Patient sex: F
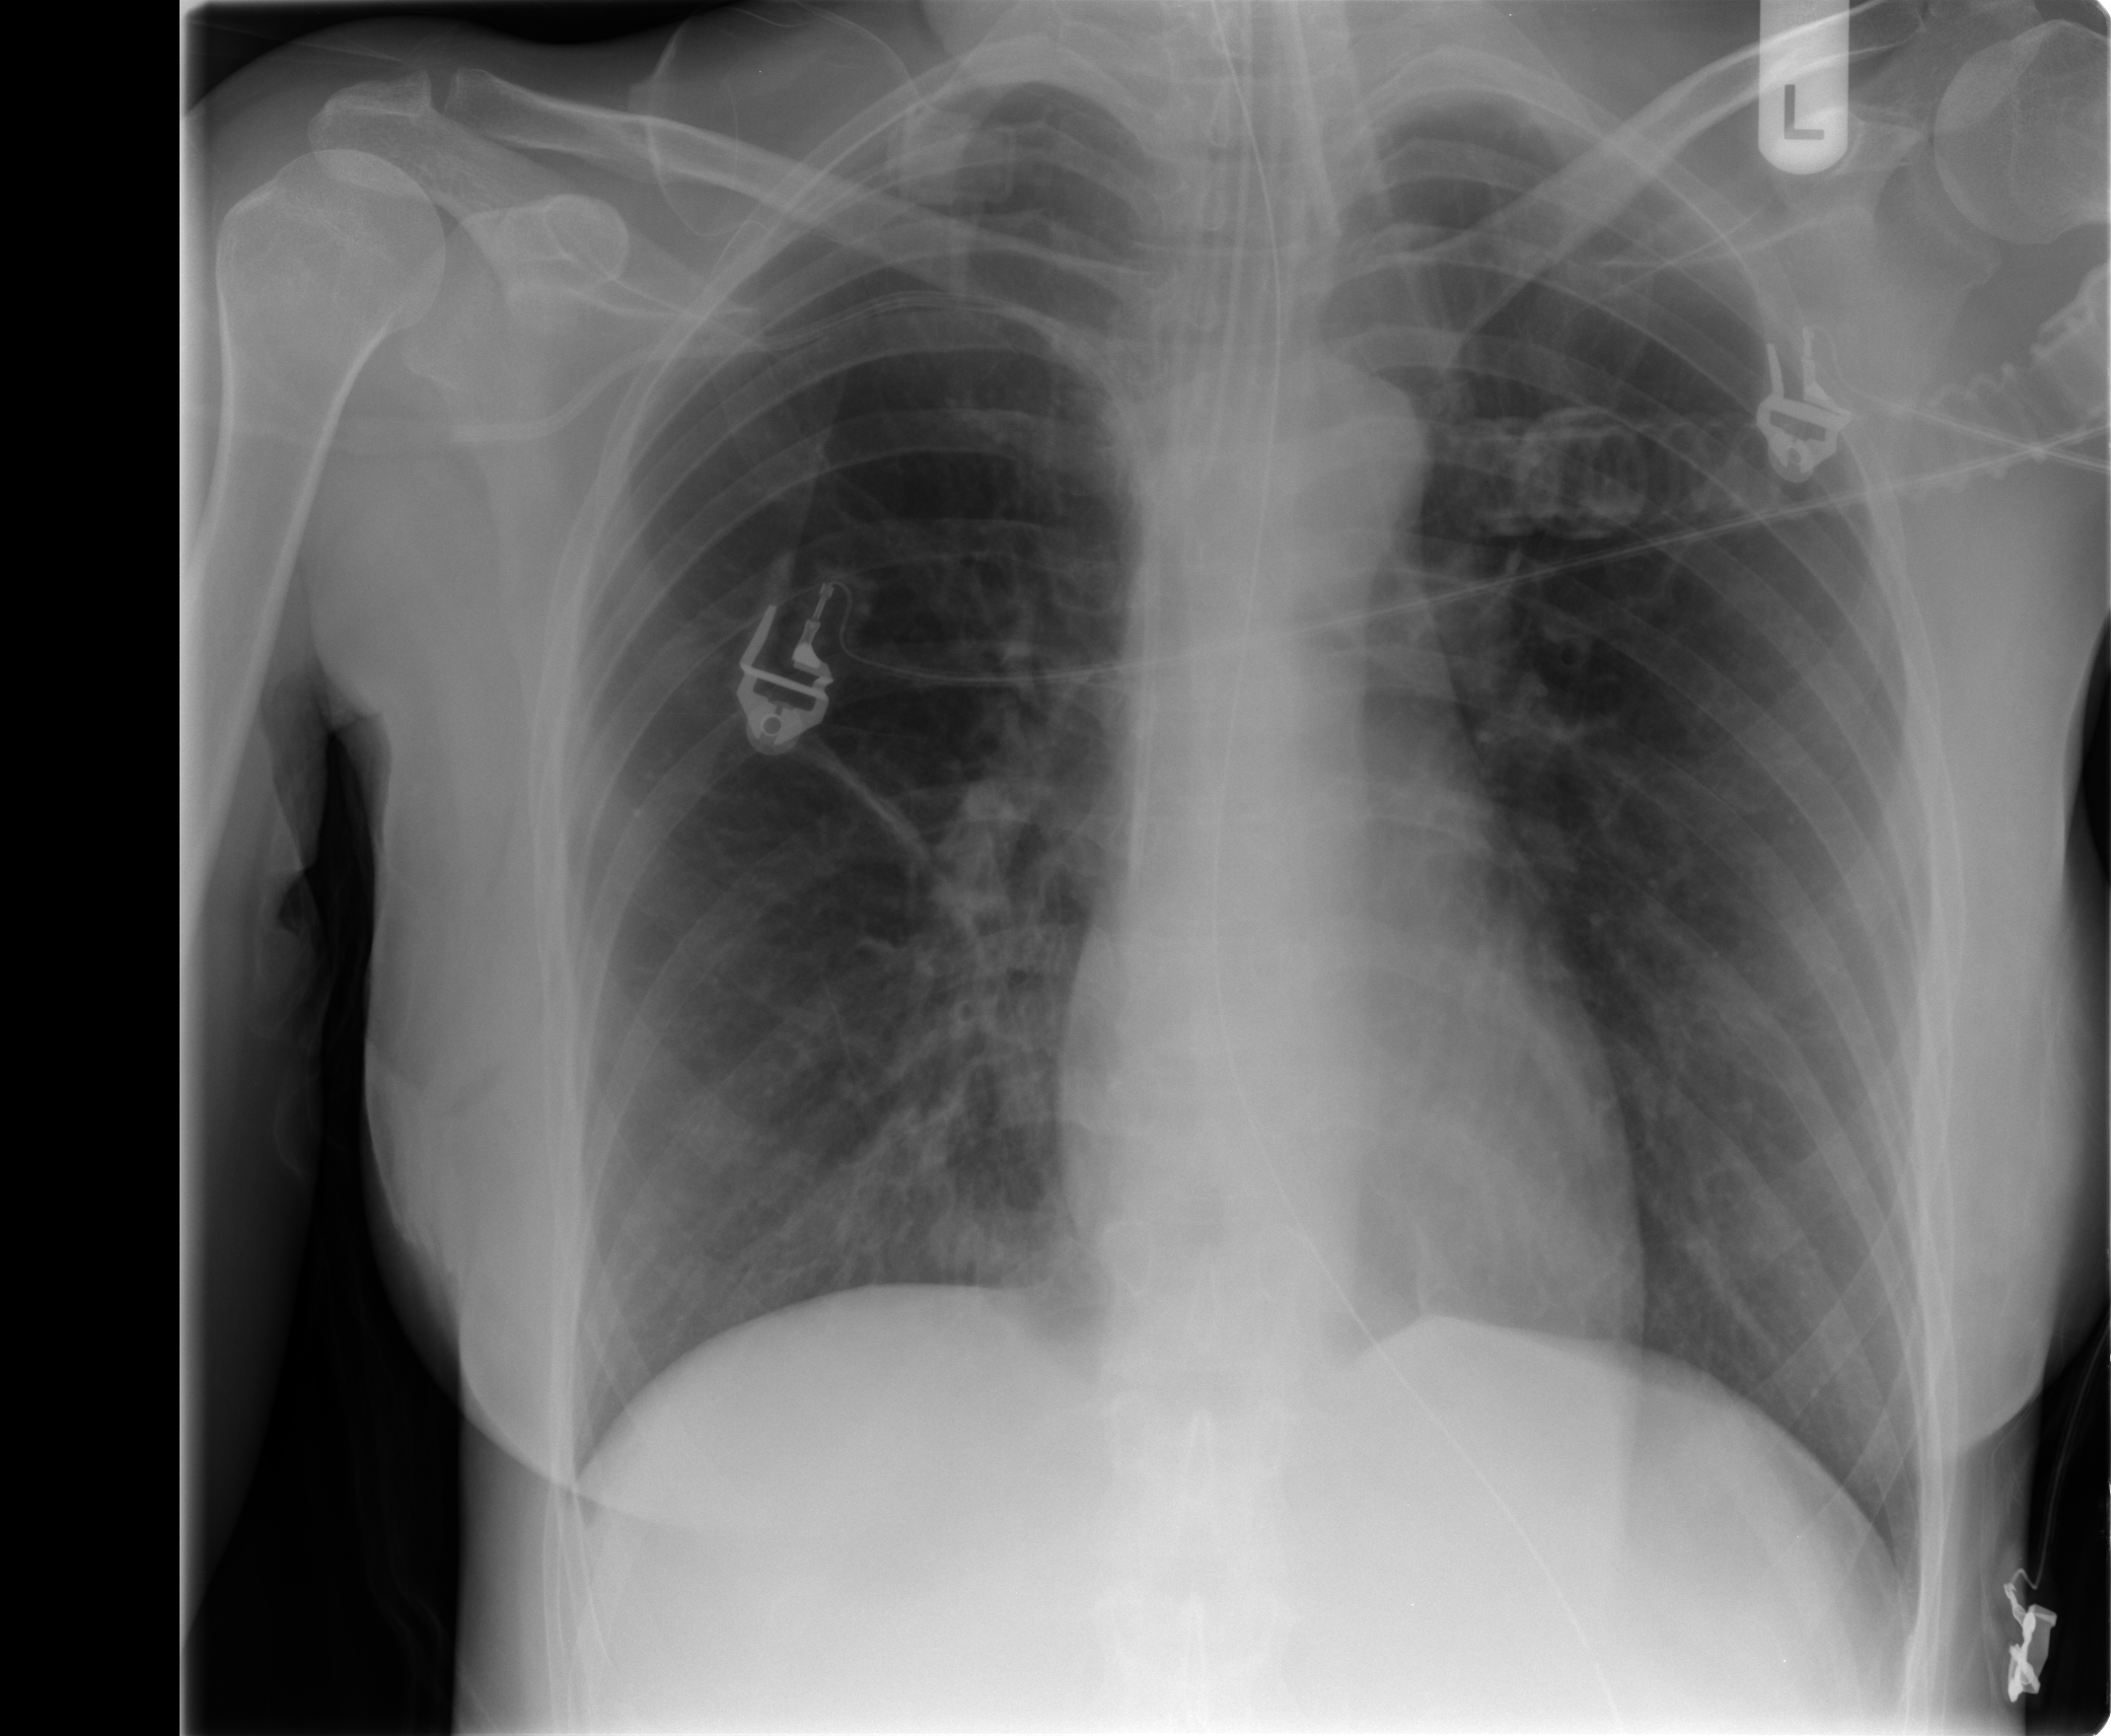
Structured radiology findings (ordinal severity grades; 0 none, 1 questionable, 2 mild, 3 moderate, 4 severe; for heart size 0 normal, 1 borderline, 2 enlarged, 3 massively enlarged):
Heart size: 0
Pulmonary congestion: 0
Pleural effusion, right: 0
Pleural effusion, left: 0
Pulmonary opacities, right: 0
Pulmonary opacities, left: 0
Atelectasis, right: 1
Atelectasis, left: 0